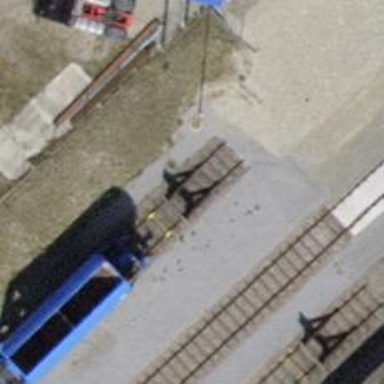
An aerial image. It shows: Single railway spur track.